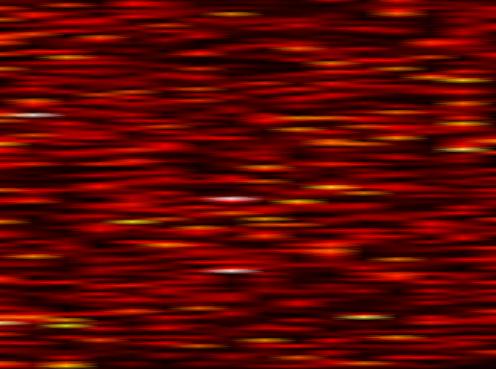
Label: FOFDM